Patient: sex F, age 71
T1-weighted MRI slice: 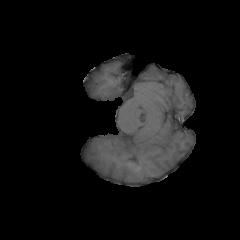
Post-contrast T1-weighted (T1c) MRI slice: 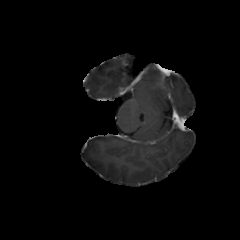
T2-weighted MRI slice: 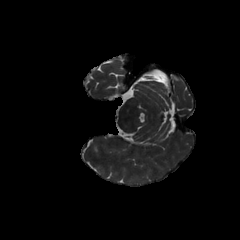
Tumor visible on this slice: no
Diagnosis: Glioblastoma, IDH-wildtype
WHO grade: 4